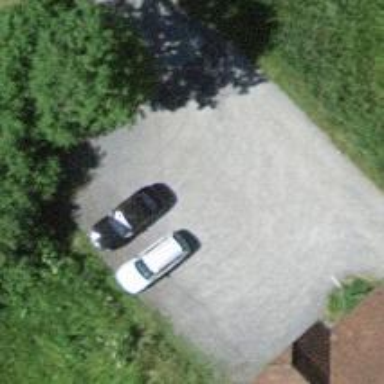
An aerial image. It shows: Parking area with surface.